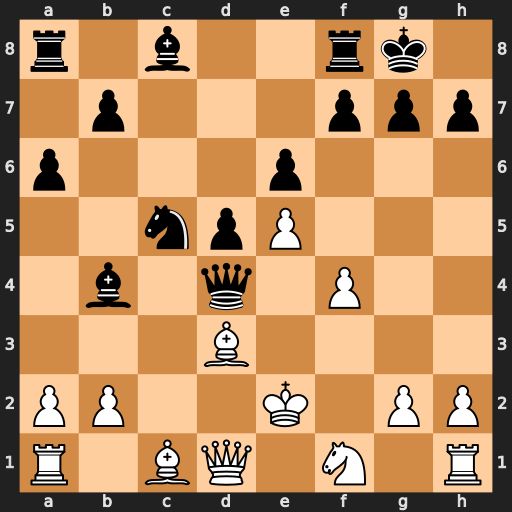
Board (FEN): r1b2rk1/1p3ppp/p3p3/2npP3/1b1q1P2/3B4/PP2K1PP/R1BQ1N1R
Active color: w
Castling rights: -
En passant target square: -
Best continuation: Bxh7+ Kxh7 Qxd4